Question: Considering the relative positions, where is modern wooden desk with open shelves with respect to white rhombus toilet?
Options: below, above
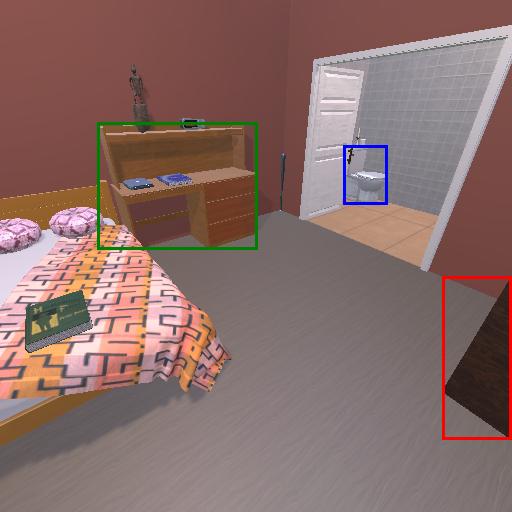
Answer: below